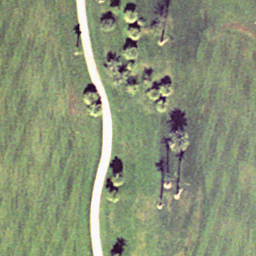
Label: golf course